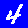
Digit: 4